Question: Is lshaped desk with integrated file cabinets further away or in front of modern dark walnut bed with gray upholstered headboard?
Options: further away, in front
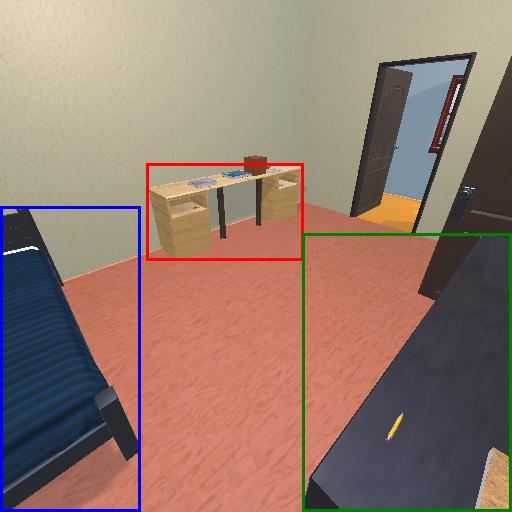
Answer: further away